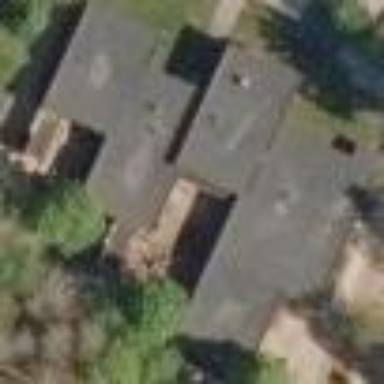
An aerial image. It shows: Kindergarten building.